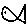
Label: fish